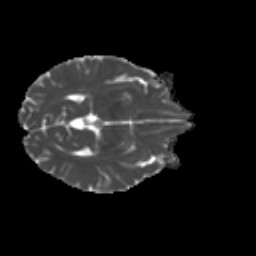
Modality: MD
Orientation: axial
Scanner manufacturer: siemens
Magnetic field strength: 3 T
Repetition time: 4.16 s
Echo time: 0.0806 s